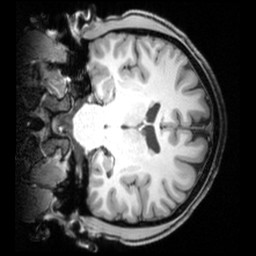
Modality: T1w
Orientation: coronal
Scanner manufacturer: siemens
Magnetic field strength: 3 T
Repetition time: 1.9 s
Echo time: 0.00397 s